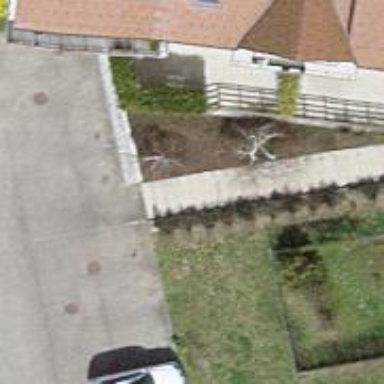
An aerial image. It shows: Asphalt footway.